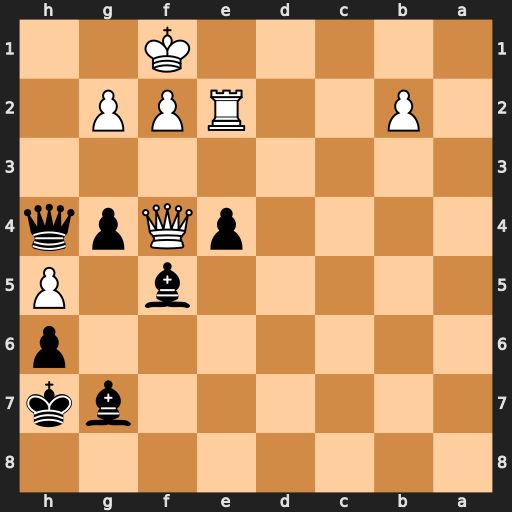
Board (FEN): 8/6bk/7p/5b1P/4pQpq/8/1P2RPP1/5K2
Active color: b
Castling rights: -
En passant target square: -
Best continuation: Qh1#